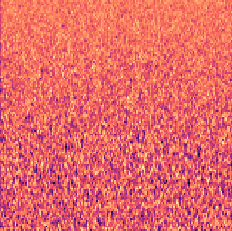
Sound class: Helicopter